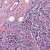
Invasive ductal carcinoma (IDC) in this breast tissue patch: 1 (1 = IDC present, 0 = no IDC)